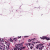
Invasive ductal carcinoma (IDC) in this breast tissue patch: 1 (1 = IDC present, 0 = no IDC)